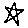
Label: star